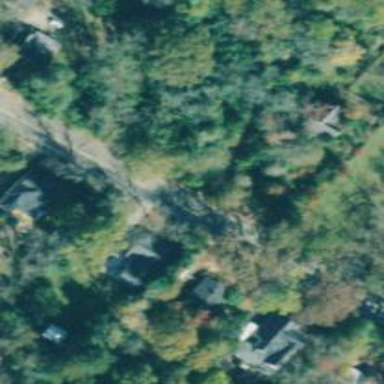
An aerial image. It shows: Driveway.